Current action and preconditions to check: trajectory_clear

Your task: For each precondition in the list above, predict whether it will hold at this action.

Consider the current scene as observed from the mobile robot's camera, and analyze the predicted future states of all dynamic agents (e.g., people, animals, vehicles, or any moving entities) within the NEXT SECOND.

IMPORTANT: Only answer "very likely" if you are absolutely certain—based on strong, clear evidence—that a dynamic agent will violate the precondition in the predicted future state. Do NOT answer "very likely" for unlikely, ambiguous, or low-probability risks.

Ask yourself for each precondition: Is there a high probability, with clear and convincing evidence, that the predicted future states of any dynamic agent will interfere with the predicted future state of the currently executing action within the NEXT SECOND, causing that precondition to fail?

Assess the risk level based on these predictions. Use "likely" or "very likely" if motions create a clear risk of interference.

Use "neutral" or "improbable" if agents are nearby but their predicted paths are clearly diverging or non-conflicting.

Failure Risk Categories: "very improbable", "improbable", "neutral", "likely", "very likely"

Answer Format: Output ONLY the probability_of_failure value from these categories: "very improbable", "improbable", "neutral", "likely", "very likely"

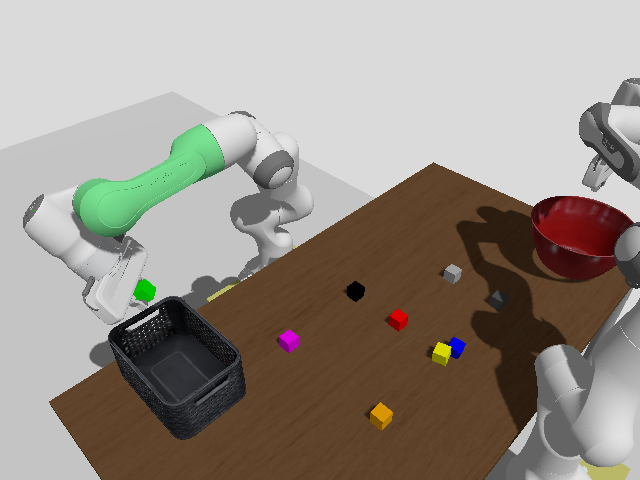

Answer: very improbable